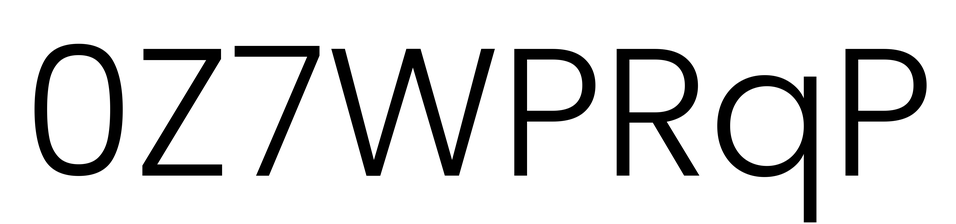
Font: Poppins-Light